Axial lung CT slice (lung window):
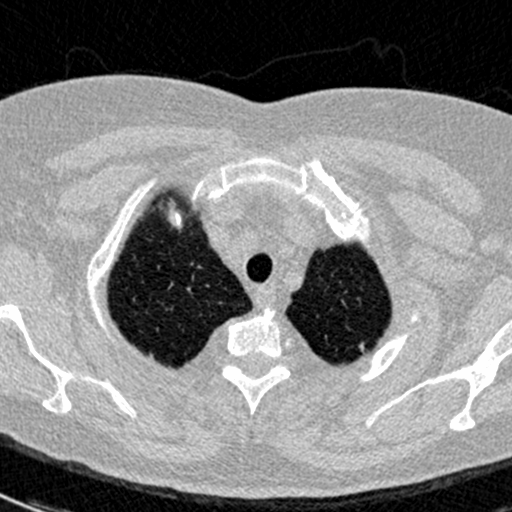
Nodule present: no